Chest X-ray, AP view. Patient: 54 years old, sex M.
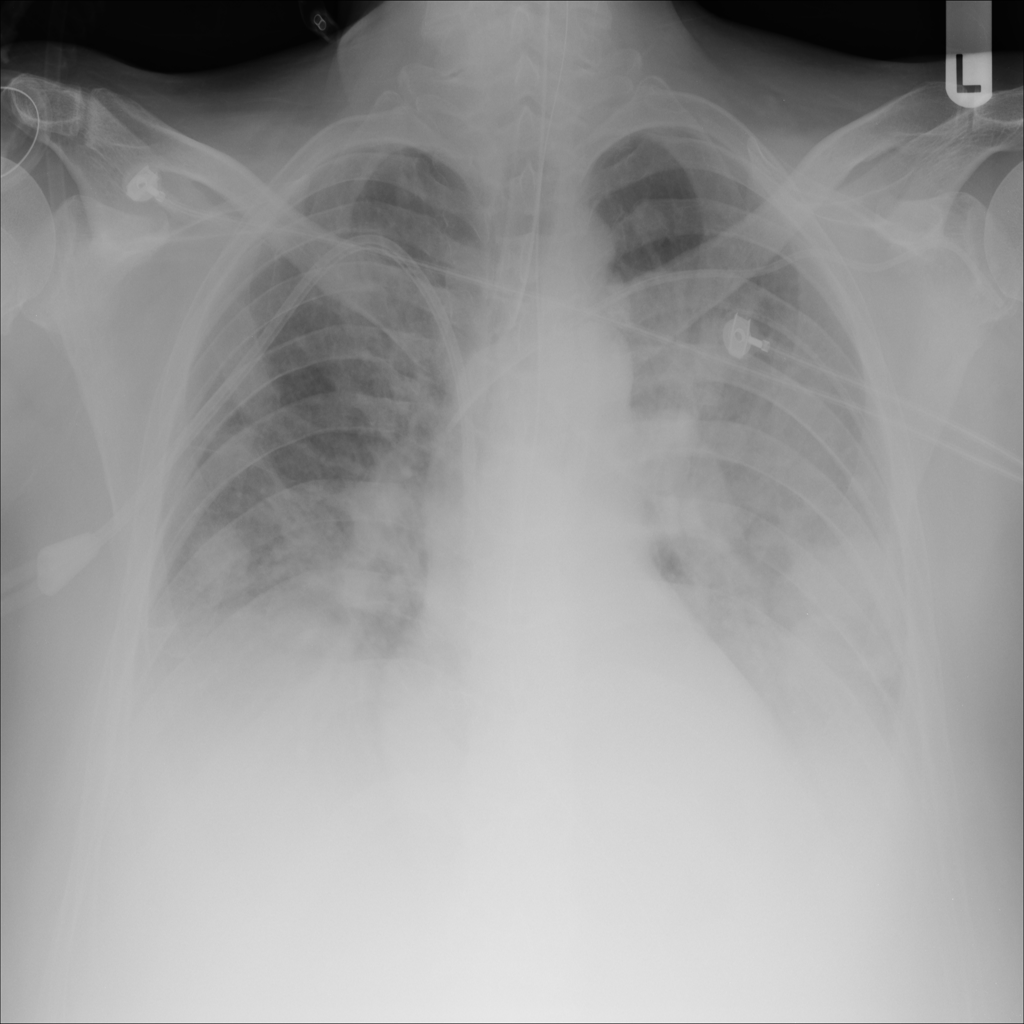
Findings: No Finding